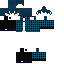
A male human skin with medium skin, wearing brown long hair dressed in a blue hoodie and black pants, featuring a closed mouth.